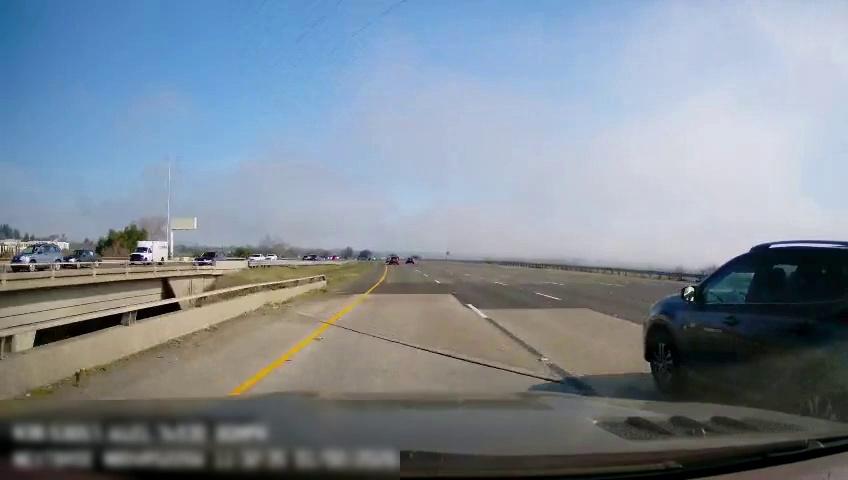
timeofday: Day
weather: Sunny
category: Drivable Space
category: Drivable Space
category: Vehicles | SUV
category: Vehicles | SUV
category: Vehicles | Car
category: Vehicles | Truck
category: Vehicles | Car
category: Lanes | Current Lane
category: Lanes | Current Lane
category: Lanes | Alternate Lane
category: Lanes | Alternate Lane
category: Lanes | Alternate Lane